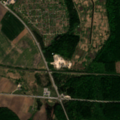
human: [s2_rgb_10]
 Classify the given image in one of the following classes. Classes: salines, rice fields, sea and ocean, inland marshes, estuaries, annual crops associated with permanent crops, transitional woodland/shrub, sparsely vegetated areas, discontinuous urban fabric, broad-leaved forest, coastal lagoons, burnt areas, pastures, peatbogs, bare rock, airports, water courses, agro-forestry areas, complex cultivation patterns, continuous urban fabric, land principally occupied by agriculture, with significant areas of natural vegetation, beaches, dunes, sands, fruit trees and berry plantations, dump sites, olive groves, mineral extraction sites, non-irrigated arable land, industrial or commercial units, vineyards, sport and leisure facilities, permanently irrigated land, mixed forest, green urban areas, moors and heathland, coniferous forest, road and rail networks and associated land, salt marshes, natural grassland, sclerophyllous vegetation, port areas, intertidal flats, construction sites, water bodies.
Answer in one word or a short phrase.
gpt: industrial or commercial units, non-irrigated arable land, complex cultivation patterns, broad-leaved forest